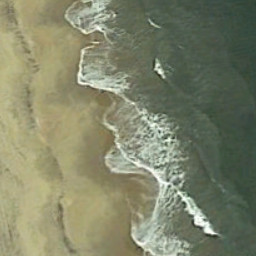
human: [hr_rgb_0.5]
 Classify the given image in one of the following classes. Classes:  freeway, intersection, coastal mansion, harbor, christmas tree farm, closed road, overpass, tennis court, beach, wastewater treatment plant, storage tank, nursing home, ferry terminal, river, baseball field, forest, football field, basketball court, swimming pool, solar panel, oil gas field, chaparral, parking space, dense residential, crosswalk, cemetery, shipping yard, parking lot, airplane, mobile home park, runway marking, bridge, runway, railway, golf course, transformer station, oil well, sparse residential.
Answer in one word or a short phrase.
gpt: beach